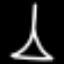
Label: The Eiffel Tower